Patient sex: F
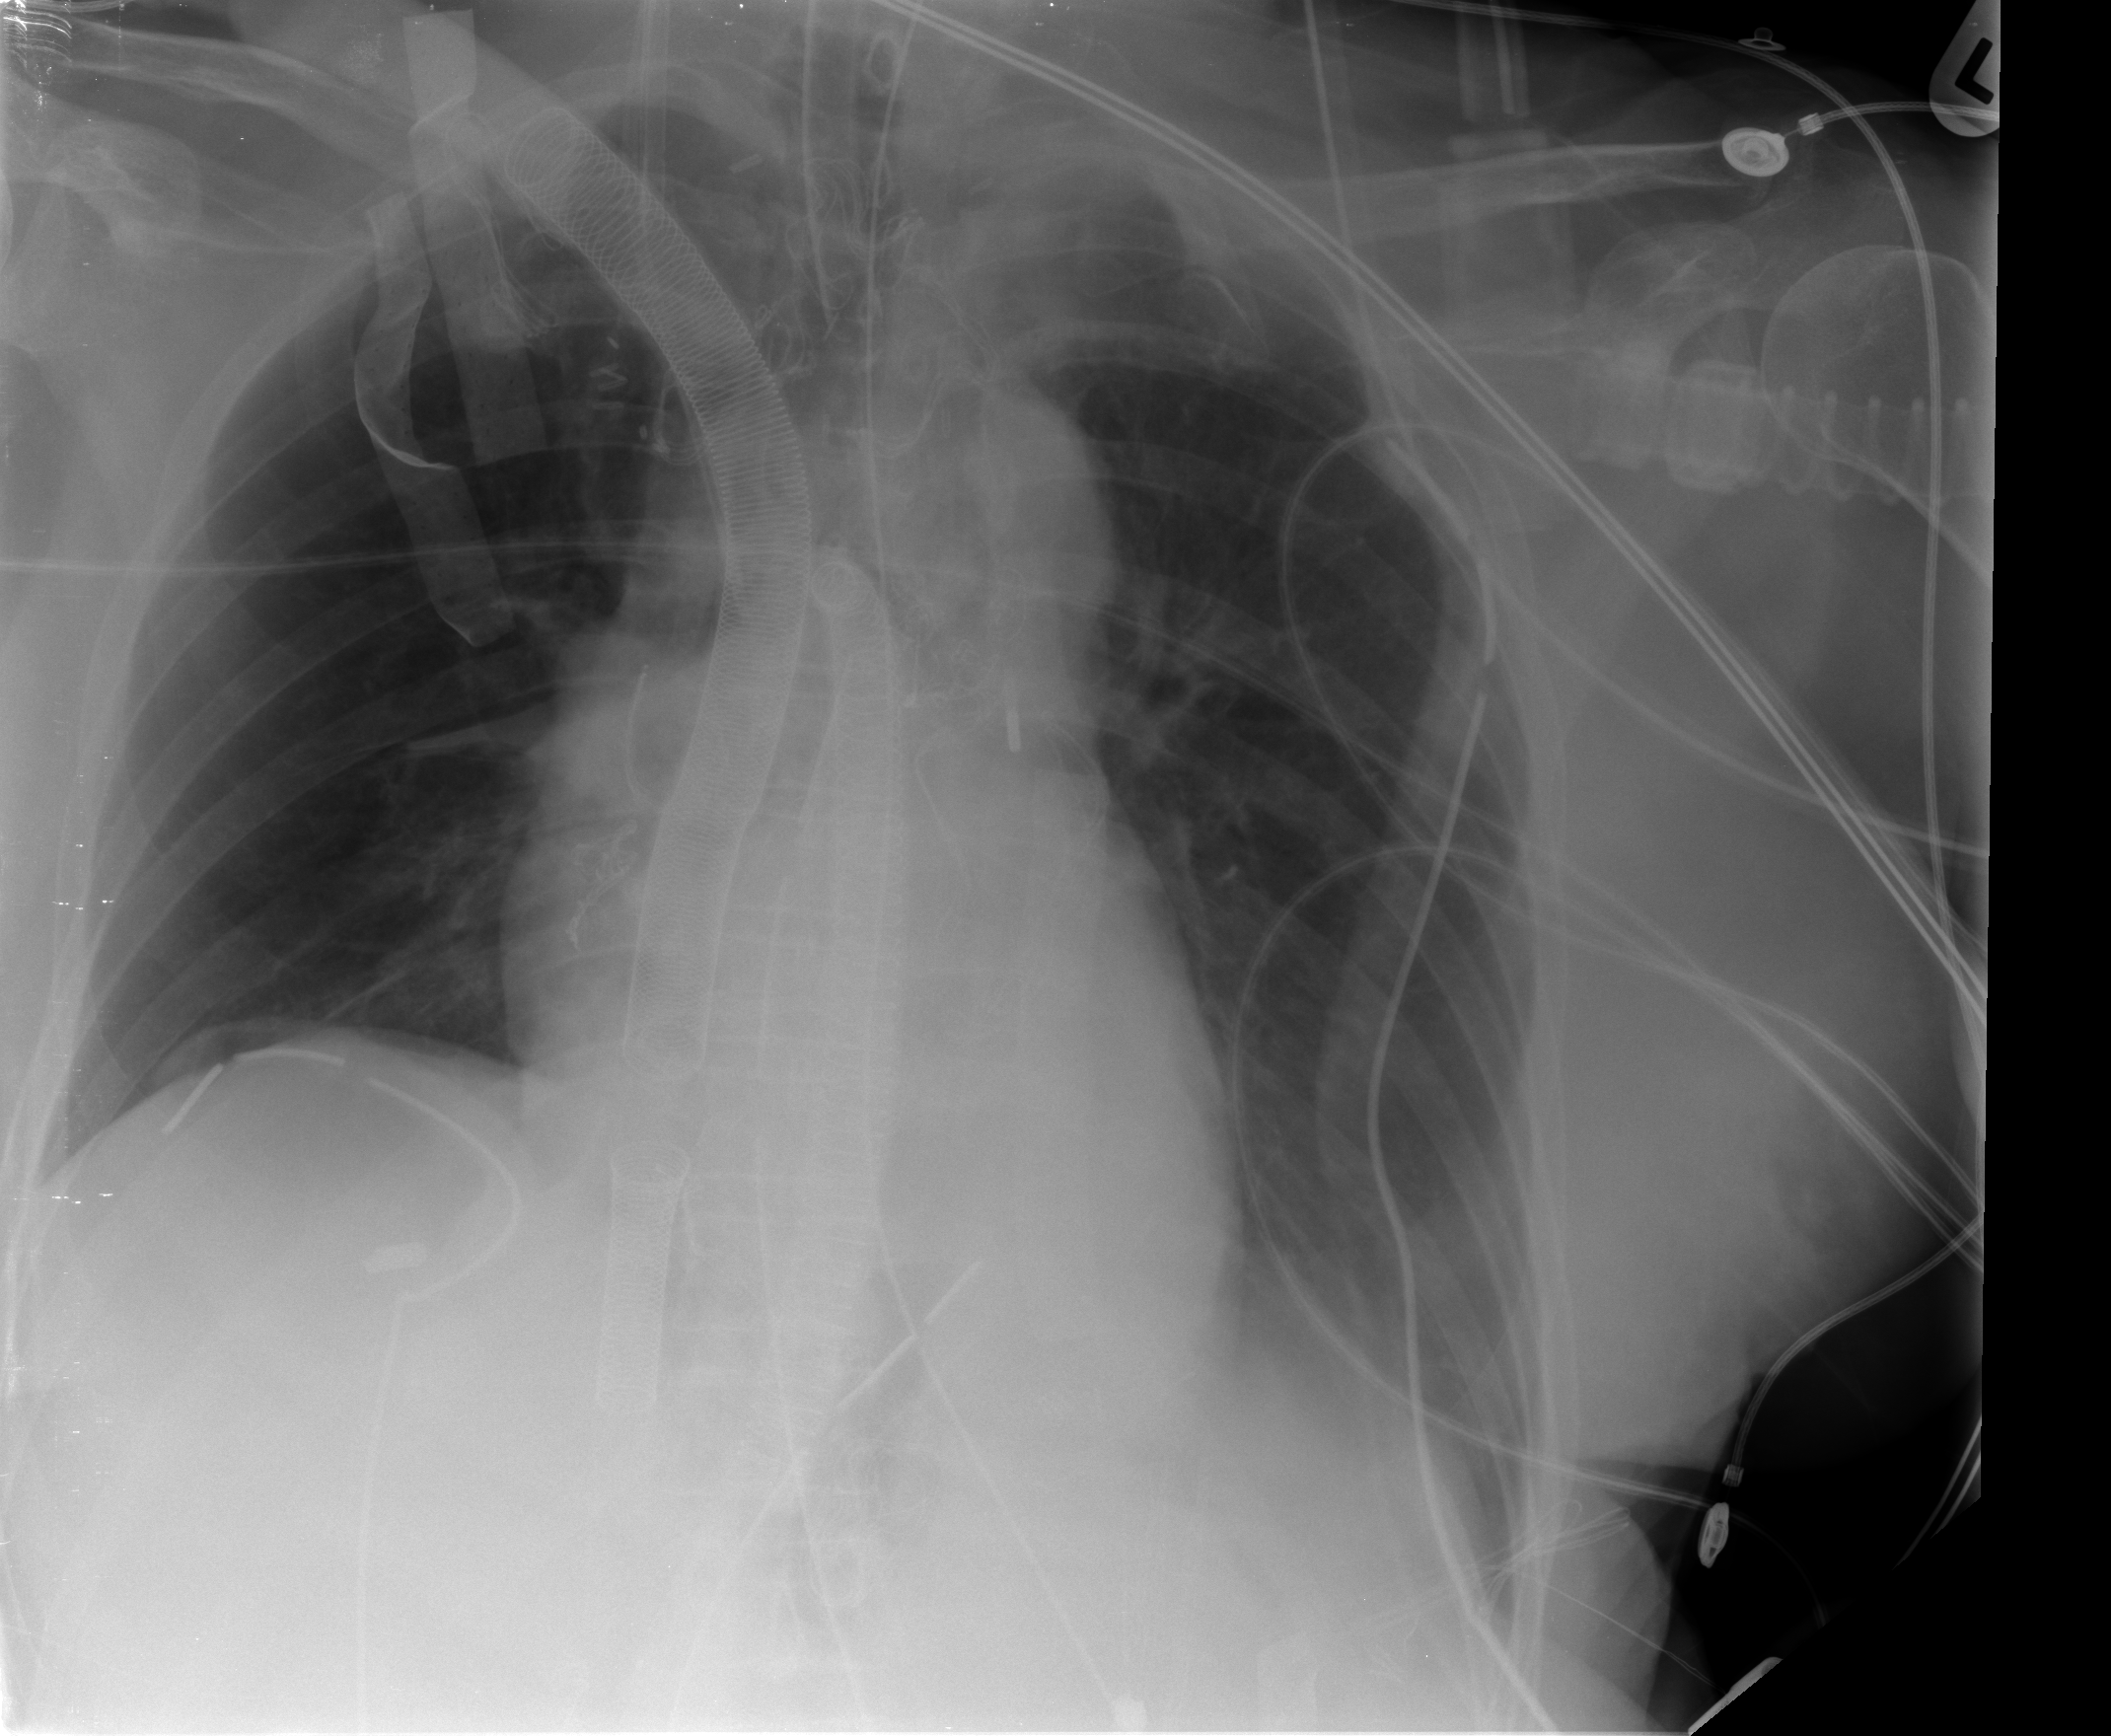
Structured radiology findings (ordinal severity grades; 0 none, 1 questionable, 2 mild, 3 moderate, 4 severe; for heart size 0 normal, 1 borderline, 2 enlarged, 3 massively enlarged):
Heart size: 1
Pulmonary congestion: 0
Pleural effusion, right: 2
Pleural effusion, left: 0
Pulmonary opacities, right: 0
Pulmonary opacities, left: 0
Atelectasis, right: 0
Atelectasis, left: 0